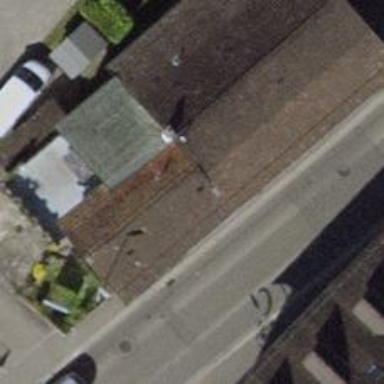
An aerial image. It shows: Beauty shop.